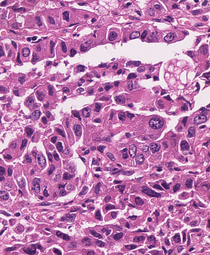
Tumor epithelial tissue: yes
Tumor-associated stroma tissue: no
Normal tissue: no